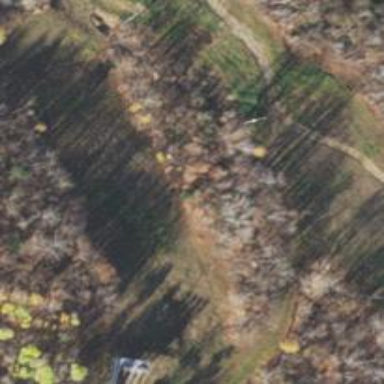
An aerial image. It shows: Mixed forest with variety of leaf types and cycles.